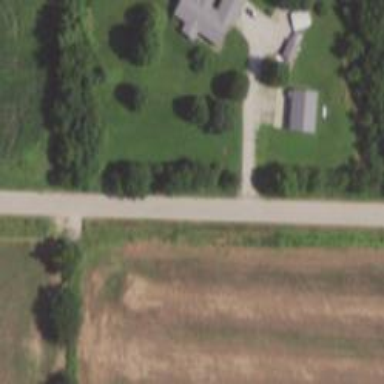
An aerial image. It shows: Residential road.